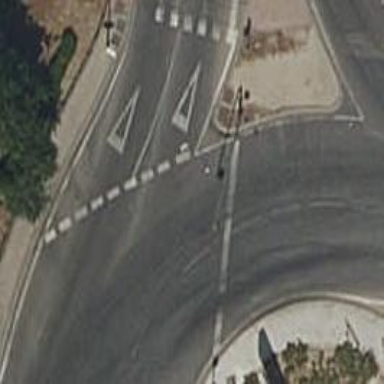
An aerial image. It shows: Road with traffic signals.